Question: I have 2 columns of File # data, representing different weeks in a payroll cycle. I also have 2 columns of Regular Hours data. I am using VLOOKUP and SUM to add the Regular Hours together to receive hours for the pay period.
'''
=SUM(VLOOKUP($AI2,RICS_TimeClocks!O$2:S,4, FALSE) , VLOOKUP($AI2,RICS_TimeClocks!T$2:X,4, FALSE))
'''
I have the File #s and Names flattened into one column each with
'''
=UNIQUE(FLATTEN(
'''
The issue I have now though, is that there are employees that only worked on one of the weeks, resulting in a
> "Did not find value '____' in VLOOKUP evaluation"...
Any suggestions so that the formula can function when there is information in only one of 2 data columns? Example, File # 43021 only works in the second week, and File # 43034 only works in the first week, but I still want to be able to compute and display their total hours.
...or a better way to match and add the information into another flattened column of information?

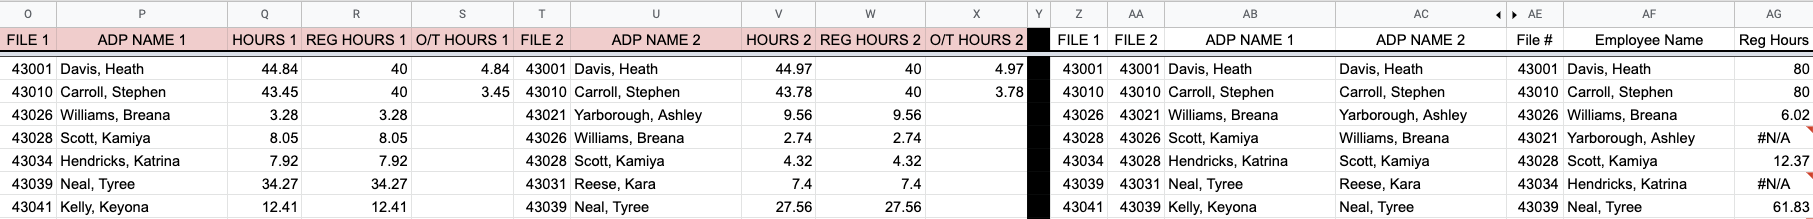
Answer: try IFNA set to zero:
'''
=SUM(IFNA(VLOOKUP($AI2, RICS_TimeClocks!O$2:S, 4, 0), 0),
IFNA(VLOOKUP($AI2, RICS_TimeClocks!T$2:X, 4, 0), 0))
'''